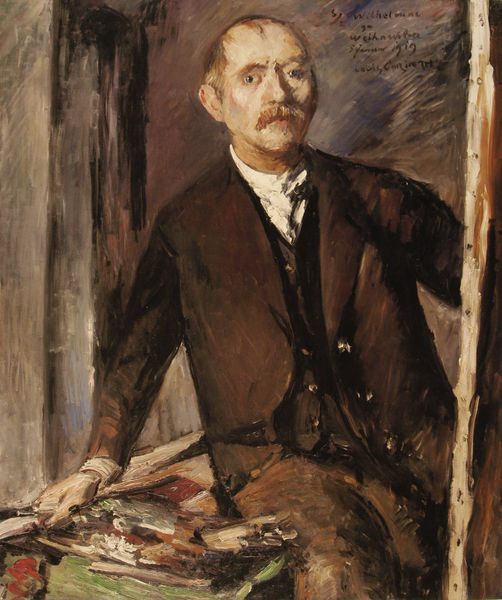
Titel: Selbstporträt vor der Staffelei
Künstler: Lovis Corinth
Standort: Berlin
Institution: Neue Nationalgalerie
Schlagwörter: blau, dunkel, gemälde, hand, kopf, mann, schatten, weiß, grün, impressionismus, sitzen, braun, grau, hell, hintergrund, holz, licht, mund, nase, ohr, pfeiler, raum, schwarz, stirn, tisch, tür, zimmer, blick, rot, alt, anzug, bart, blond, hemd, hose, jacke, schnurrbart, wand, arm, augen, bluse, falten, kragen, bild, bildnis, hals, herr, portrait, porträt, signatur, öl, haare, interieur, sitzend, knopf, lippen, schulter, bein, schrift, bücher, ecke, datierung, farben, farbe, material, ölgemälde, frack, schnäuzer, ernst, inschrift, glatze, atelier, maler, staffelei, stube, nägel, knöpfe, jackett, schnauzbart, schnauzer, selbstporträt, jacket, weste, kante, corinth, lovis corinth, zettel, hocken, künstler, widmung, beschriftung, selbstbildnis, leinwand, malen, palette, pinsel, liebermann, öffnung, selbstportrait, werkstatt, werkzeug, knopfreihe, lenbach, malutensilien, anlehnen, sitzender, stumpf, hölzer, unordnung, weihnachten, wilhelm, zeichnungen, raun, bidlnis, fahrig, souverän, rührend, leindwand, gekommt, glaubhaft, der tod ist da, 1919